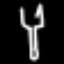
Label: fork